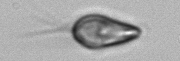
Label: Chrysochromulina